Aerial crown-view tile of a tropical tree (Barro Colorado Island, Panama), acquired 20240813:
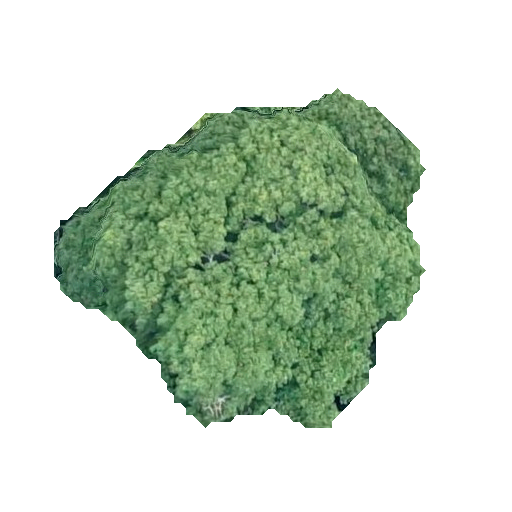
Species: Handroanthus guayacan
GBIF accepted scientific name: Handroanthus guayacan
Crown area: 129.352 m²